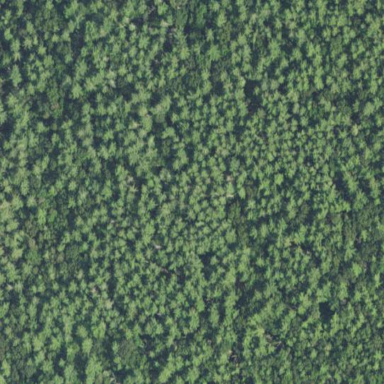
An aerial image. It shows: Woodland with needle-leaved trees.